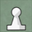
Piece: wP